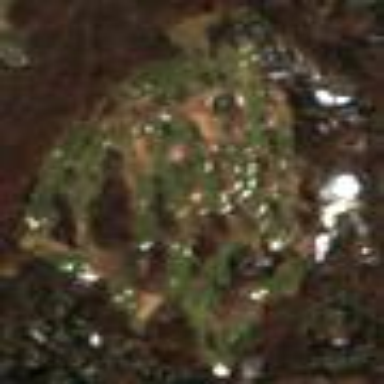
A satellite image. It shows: Golf course.